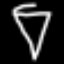
Label: diamond